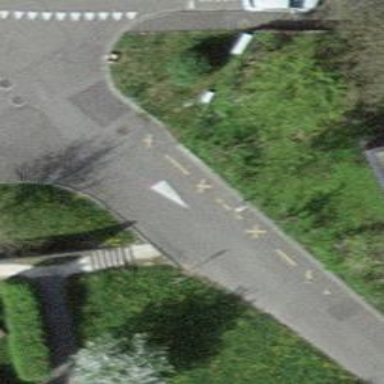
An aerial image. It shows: Road with steps.